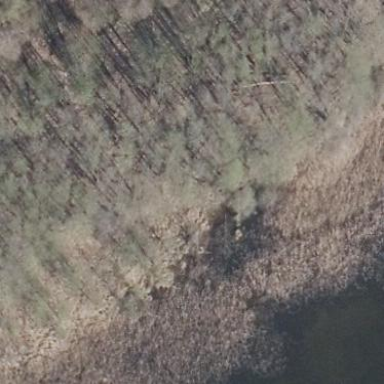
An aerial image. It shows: Wetland area dominated by reedbeds.